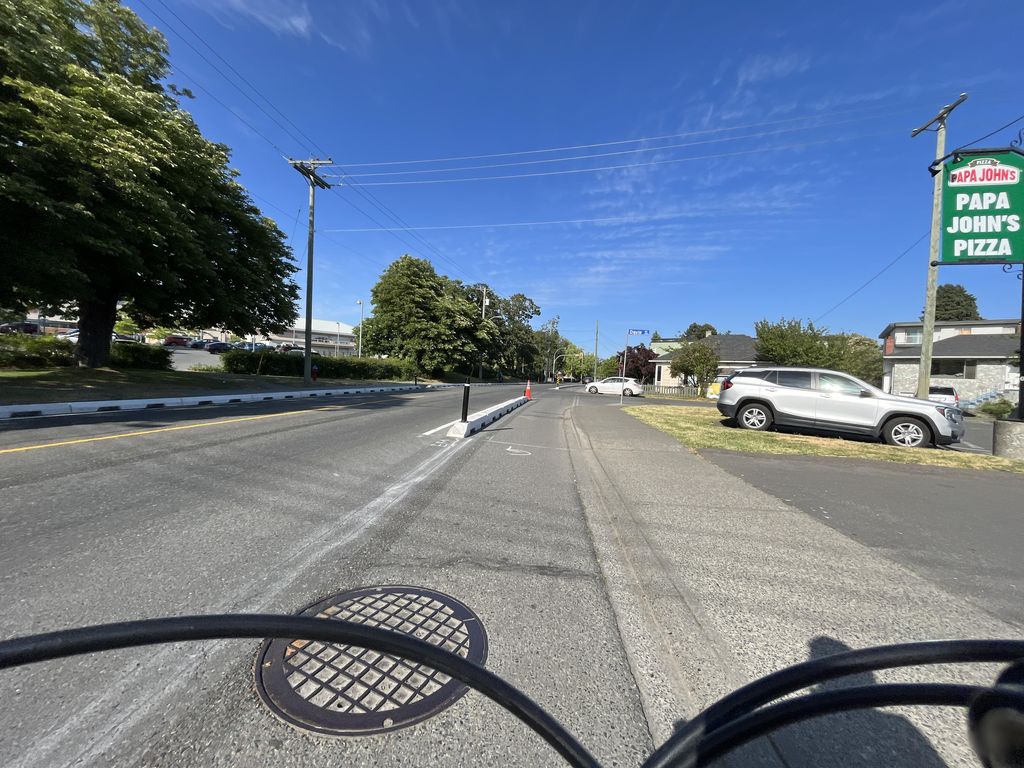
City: victoria